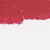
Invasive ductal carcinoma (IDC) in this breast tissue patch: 0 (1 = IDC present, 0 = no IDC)